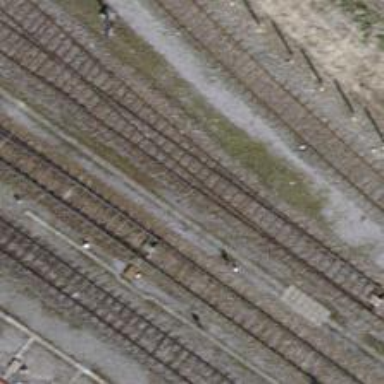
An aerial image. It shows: Railway switch.